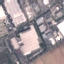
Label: Industrial